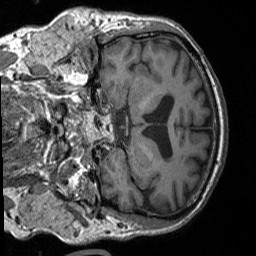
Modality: T1w
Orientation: coronal
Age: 55
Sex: male
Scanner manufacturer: siemens
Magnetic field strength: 3 T
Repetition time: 1.9 s
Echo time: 0.00252 s